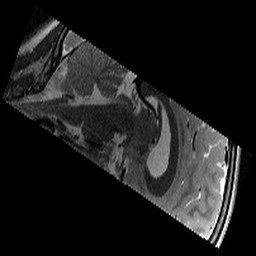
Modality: T2w
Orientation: sagittal
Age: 12
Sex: female
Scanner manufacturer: siemens
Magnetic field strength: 3 T
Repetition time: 9.23 s
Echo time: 0.067 s